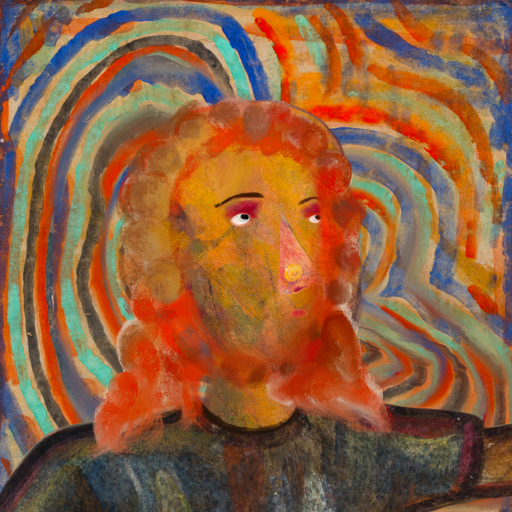
Background: Sisters, Head And Neck Side: Gypsy_Mother, Face Side: Irani, Bust: Mosgoul, Hair Side: Rupkatha, Head Accessory: Blank, Second Necklace: Blank, Necklace: Blank, Baby: Blank